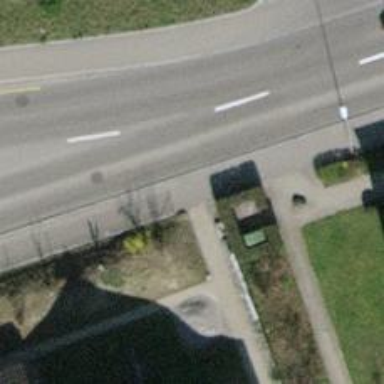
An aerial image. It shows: Sidewalk.